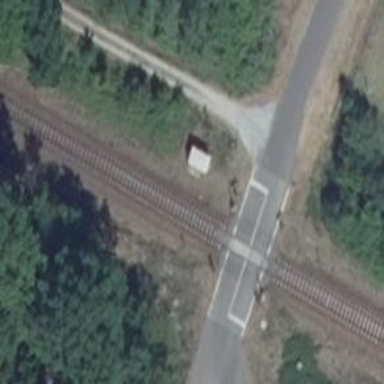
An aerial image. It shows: Railway track.